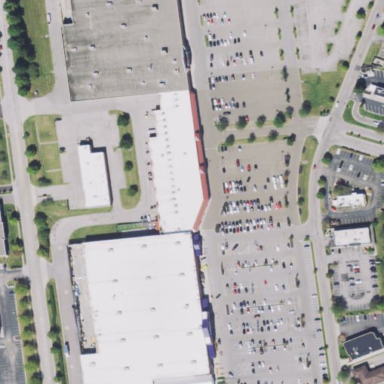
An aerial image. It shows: Retail area.